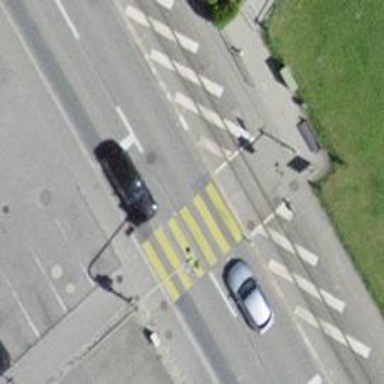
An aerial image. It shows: Railway crossing.